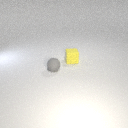
small yellow rubber cube behind small gray rubber sphere